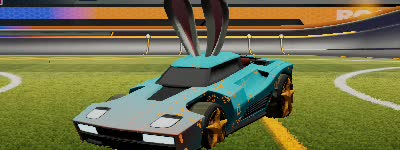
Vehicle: breakout